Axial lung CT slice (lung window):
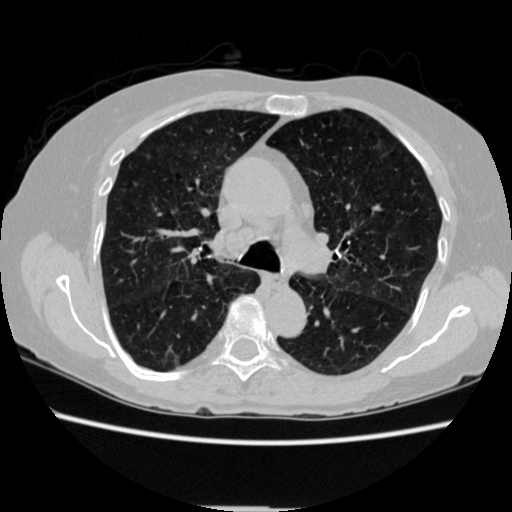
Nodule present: no